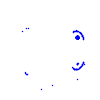
Particle: electron